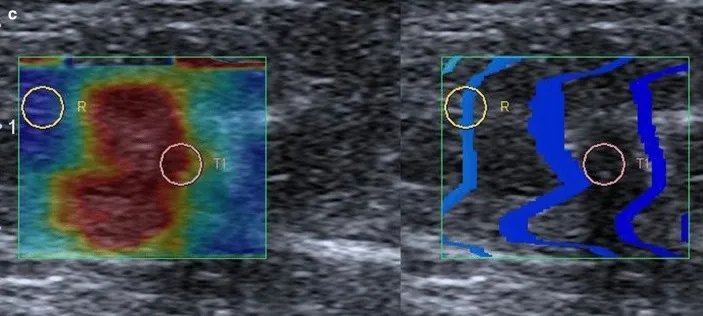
Sonographic findings. C; High elasticity features with shear wave elastography.
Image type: radiology (ultrasound)